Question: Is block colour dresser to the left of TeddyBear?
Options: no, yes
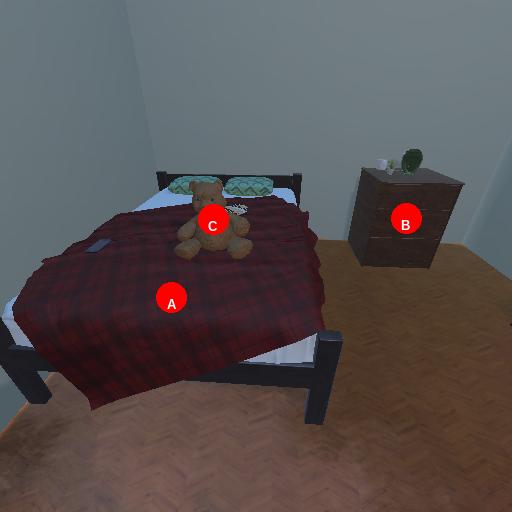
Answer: no